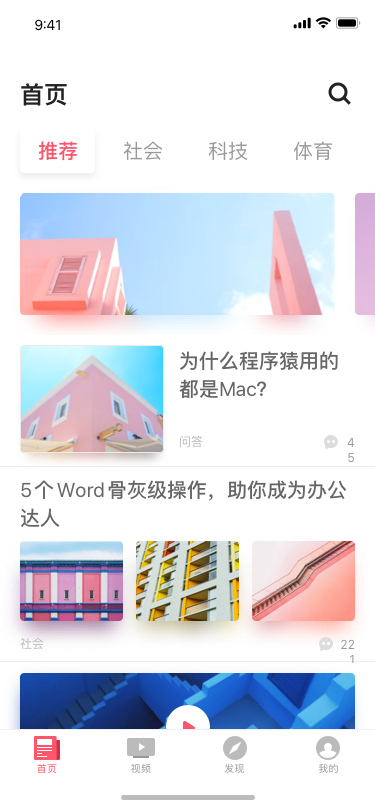
Text in this UI design:
首页
推荐
社会
科技
体育
为什么程序猿用的都是Mac？
问答
45
5个Word骨灰级操作，助你成为办公达人
221
社会